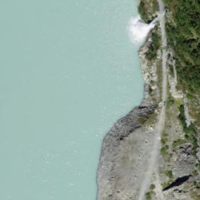
EUNIS habitat code: 14
Species observed at this site:
Pinguicula alpina
Pinguicula vulgaris